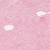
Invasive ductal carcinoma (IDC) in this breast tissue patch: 0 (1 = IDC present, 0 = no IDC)